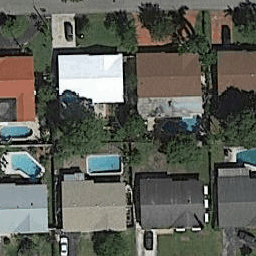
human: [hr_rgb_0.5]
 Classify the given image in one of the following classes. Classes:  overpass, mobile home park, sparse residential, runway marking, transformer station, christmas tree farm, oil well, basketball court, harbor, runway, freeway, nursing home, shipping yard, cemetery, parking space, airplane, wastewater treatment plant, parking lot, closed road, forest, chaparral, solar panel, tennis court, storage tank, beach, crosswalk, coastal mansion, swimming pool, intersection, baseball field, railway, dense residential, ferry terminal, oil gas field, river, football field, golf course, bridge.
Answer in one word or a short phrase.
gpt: dense residential